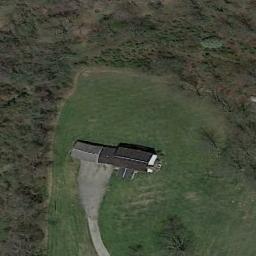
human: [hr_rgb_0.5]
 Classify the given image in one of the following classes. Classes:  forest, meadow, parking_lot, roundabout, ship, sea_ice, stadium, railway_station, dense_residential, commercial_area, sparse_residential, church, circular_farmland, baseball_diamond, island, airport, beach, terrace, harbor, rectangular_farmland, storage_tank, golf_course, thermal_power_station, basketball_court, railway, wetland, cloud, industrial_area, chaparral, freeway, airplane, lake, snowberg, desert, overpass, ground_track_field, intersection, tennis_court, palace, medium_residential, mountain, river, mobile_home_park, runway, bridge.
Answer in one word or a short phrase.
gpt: sparse_residential